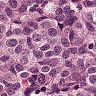
Metastatic tissue present: yes